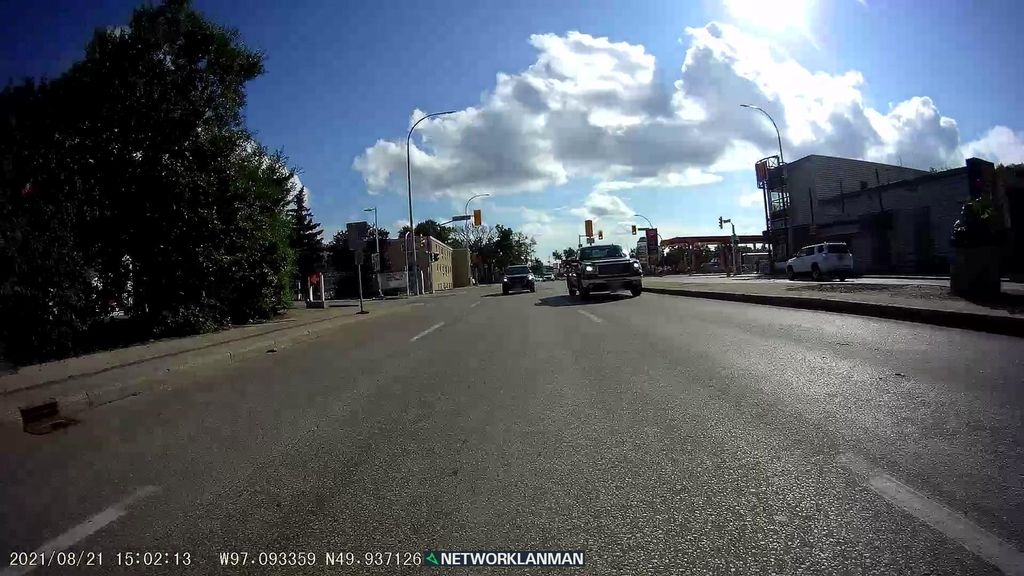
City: winnipeg